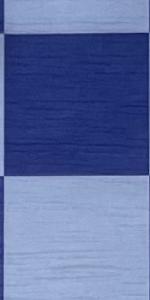
Label: Empty